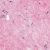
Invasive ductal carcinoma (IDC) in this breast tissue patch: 0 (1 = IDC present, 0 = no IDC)